Question: I want to create a xhtml page which contains a dataTable for certain entities, to navigate between the entities i though i could use the TabMenu. But after the implementation the tabMenu menuItems are only showed as simpel links and not how the <URL>:

My code:
'''
<html xmlns="http://www.w3.org/1999/xhtml"
xmlns:h="http://java.sun.com/jsf/html"
xmlns:f="http://java.sun.com/jsf/core"
xmlns:p="http://primefaces.org/ui">
<h:body>
<h:form>
<p:tabMenu activeIndex="0">
<p:menuitem value="Customers" url="customerTableView.xhtml" icon="ui-icon-document"/>
<p:menuitem value="Orders" url="orderTableView.xhtml" icon="ui-icon-document"/> Vie
</p:tabMenu>
</h:form>
</h:body>
'''
Cant find the reason why its not correctly rendered, i also tried diffent browsers.
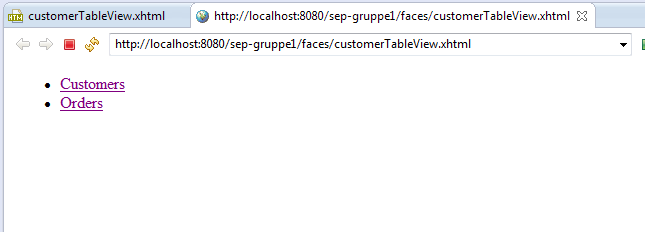
Answer: I simply didn't notice that the "head"-tags are missing. Adding them solved the problem.